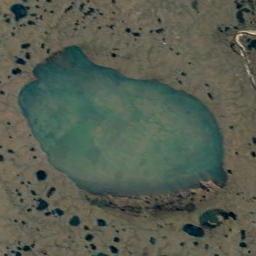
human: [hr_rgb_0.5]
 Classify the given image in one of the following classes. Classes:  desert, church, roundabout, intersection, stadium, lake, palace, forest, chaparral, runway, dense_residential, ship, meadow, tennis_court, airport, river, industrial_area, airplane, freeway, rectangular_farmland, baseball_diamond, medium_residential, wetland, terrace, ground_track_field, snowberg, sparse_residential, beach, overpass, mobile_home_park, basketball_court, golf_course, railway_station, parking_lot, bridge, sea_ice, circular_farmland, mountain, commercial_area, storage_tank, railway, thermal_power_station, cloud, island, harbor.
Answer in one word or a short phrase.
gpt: lake